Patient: sex M, age 29
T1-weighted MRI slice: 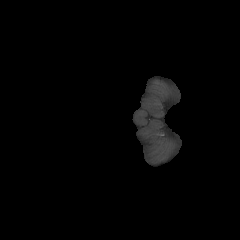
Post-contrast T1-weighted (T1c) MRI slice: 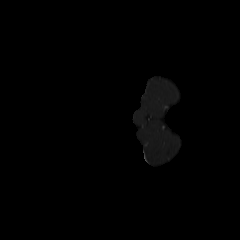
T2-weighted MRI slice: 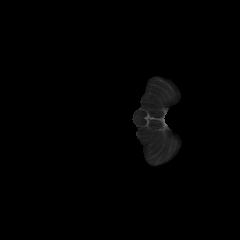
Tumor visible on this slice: no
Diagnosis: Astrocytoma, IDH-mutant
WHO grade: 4